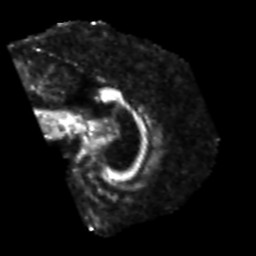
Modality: FA
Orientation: sagittal
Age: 34
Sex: male
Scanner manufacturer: siemens
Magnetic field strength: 3 T
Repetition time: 7.3 s
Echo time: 0.087 s